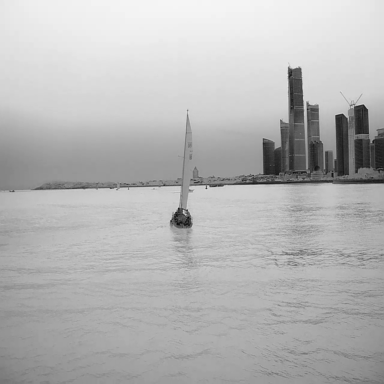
There are five objects shown in the infrared image, including a container_ship, two bulk_carriers, and two sailboats.